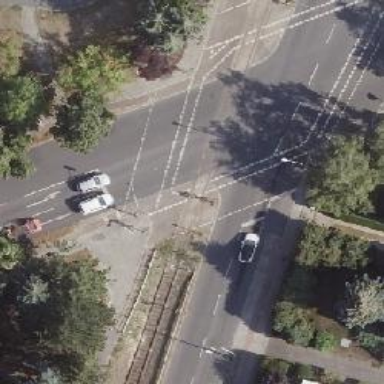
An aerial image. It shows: Road with traffic signals controlling the flow of traffic.